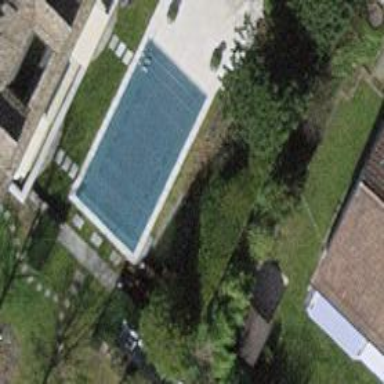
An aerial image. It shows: Swimming pool located in leisure land.